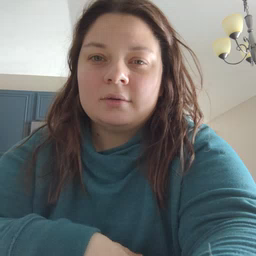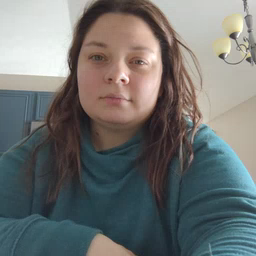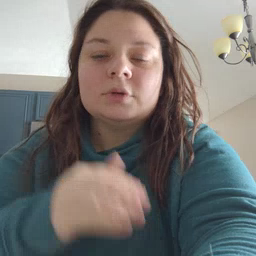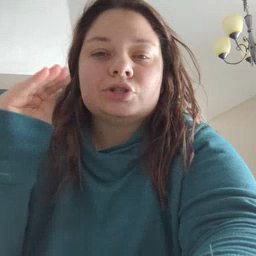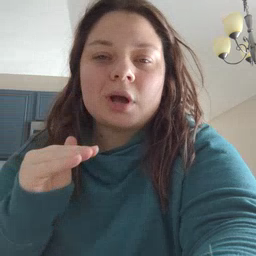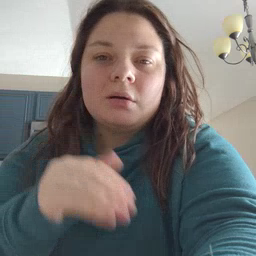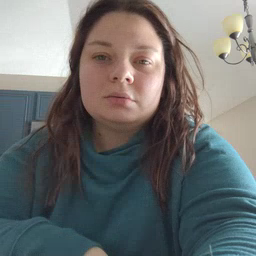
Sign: child